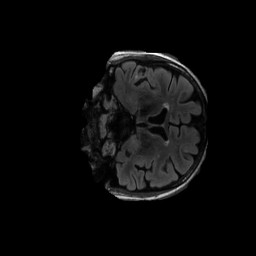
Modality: FLAIR
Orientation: coronal
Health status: ill
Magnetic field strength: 3 T